Question: We have got this website: <URL> if you go to the bottom of the page you will see a kind of slideshow that changes from time to time:

What I have found is that when you put your mouse over that banner it shows a series of spam pages. So I decided to take a look into the a code and imagined it was a div that contained a group of images that then they had an a href tag and so on... But my surprise is that for that banner I found the following spam code:
'''
<div style="position:absolute;filter:alpha(opacity=0);opacity:0.001;z-index:10;"> <a href="http://www.segwayofhershey.com/"><b>uggs black friday</b></a> <a href="http://www.mafrancegourmet.com/"><b>north face cyber monday</b></a> <a href="http://www.wastefwd.com/"><b>lululemon black friday</b></a> <a href="http://merkleinsurance.com/"><b>michael kors black Friday</b></a> <a href="http://www.greentreepartners.com/"><b>uggs black friday</b></a> <a href="http://www.greenfieldfirstbaptist.com/"><b>uggs cyber monday</b></a> <a href="http://www.wilmingtonbands.org/"><b>Longchamp black friday</b></a> <a href="http://www.casinoparties.com/"><b>louis vuitton cyber Monday</b></a> <a href="http://www.brookwoodtownhouses.com/"><b>north face black friday sale</b></a> <a href="http://www.spanish411.net/"><b>uggs cyber monday</b></a> <a href="http://www.southalabamafilmfestival.org/"><b>michael kors cyber Monday</b></a> <a href="http://www.ryanmoving.com/"><b>polo black friday</b></a> <a href="http://www.tri-state-k9.org/"><b>kate spade black friday</b></a> <a href="http://pdcpubliclibrary.org/"><b>Miumiu black Friday</b></a> <a href="http://www.iztechnologies.com/"><b>michael kors black Friday</b></a> <a href="http://www.hauswiesner.com/"><b>abercrombie and fitch black Friday</b></a> <a href="http://www.vietventures.com/"><b>black Friday beats by dre</b></a> <a href="http://www.waltspetro.com/"><b>under armour black friday</b></a> <a href="http://www.artisanvoice.com/"><b>the north face cyber monday</b></a> <a href="http://www.exterapartners.com/"><b>north face cyber monday</b></a> <a href="http://www.ahrunsfamousinc.com/"><b>nike black friday</b></a> <a href="http://www.wilmheadstart.org/"><b>canada goose cyber monday</b></a> <a href="http://www.pic-nicc.org/"><b>uggs black friday</b></a> <a href="http://www.raneytruss.com/"><b>beats by dre cyber Monday</b></a> <a href="http://www.nhaccounting.net/"><b>uggs black friday</b></a> <a href="http://jennchase.com/"><b>north face black friday</b></a> <a href="http://prescottrepairs.com"><b>uggs black friday</b></a> <a href="http://www.virtualarmory.com/"><b>chanel cyber monday</b></a> <a href="http://www.warfieldpointpark.com/"><b>beats by dre cyber Monday</b></a> <a href="http://elkhartmunicipalband.com/"><b>north face black friday</b></a> <a href="http://www.mscasati.com/"><b>tod's black friday</b></a> <a href="http://www.vietventures.com/"><b>beats by dre cyber Monday</b></a> <a href="http://www.ahavastorah.info/"><b>north face cyber monday</b></a> <a href="http://www.walaser.com/"><b>lululemon cyber monday</b></a> <a href="http://www.ranchwise.com/"><b>kate spade cyber monday</b></a> <a href="http://www.janeadenymemorialschool.com/"><b>michael kors cyber Monday</b></a> <a href="http://www.newenergyfarms.com/"><b>christian louboutin black friday</b></a> <a href="http://www.sagamusic.com"><b>uggs black friday</b></a> <a href="http://www.mashinsky.com/"><b>north face black friday</b></a> <a href="http://www.intersoftconcepts.com/"><b>true religion cyber monday</b></a></div></body>
'''
So if you take a look it does not make any sense because it does not contain any image, just links to external pages that are total spam.
I have erased all what is inside the div tag just like this:
'''
<div style="position:absolute;filter:alpha(opacity=0);opacity:0.001;z-index:10;"> </div></body>
'''
but then the banner dissapears.
Some users had told me that whenever they visit our website they get an antivirus alert from that webpage.
What do you think is going on?
Any suggestion?
Thanks in advance
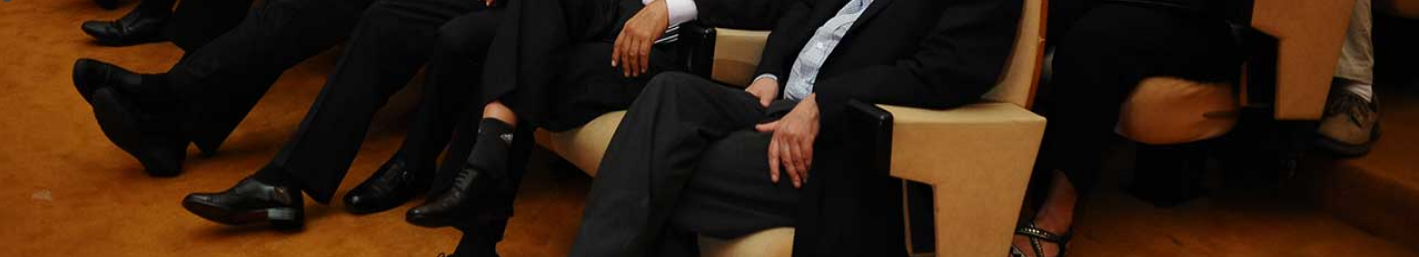
Answer: Try remove the spam links and give height to the div. remove the 'position:absolute' too.
'<div style="opacity: 0.001; z-index: 10; height: 250px;"> </div>'